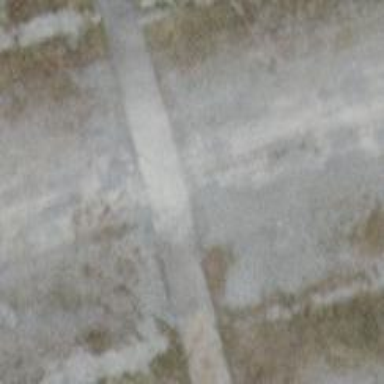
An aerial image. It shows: Road serving as parking aisle.